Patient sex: M
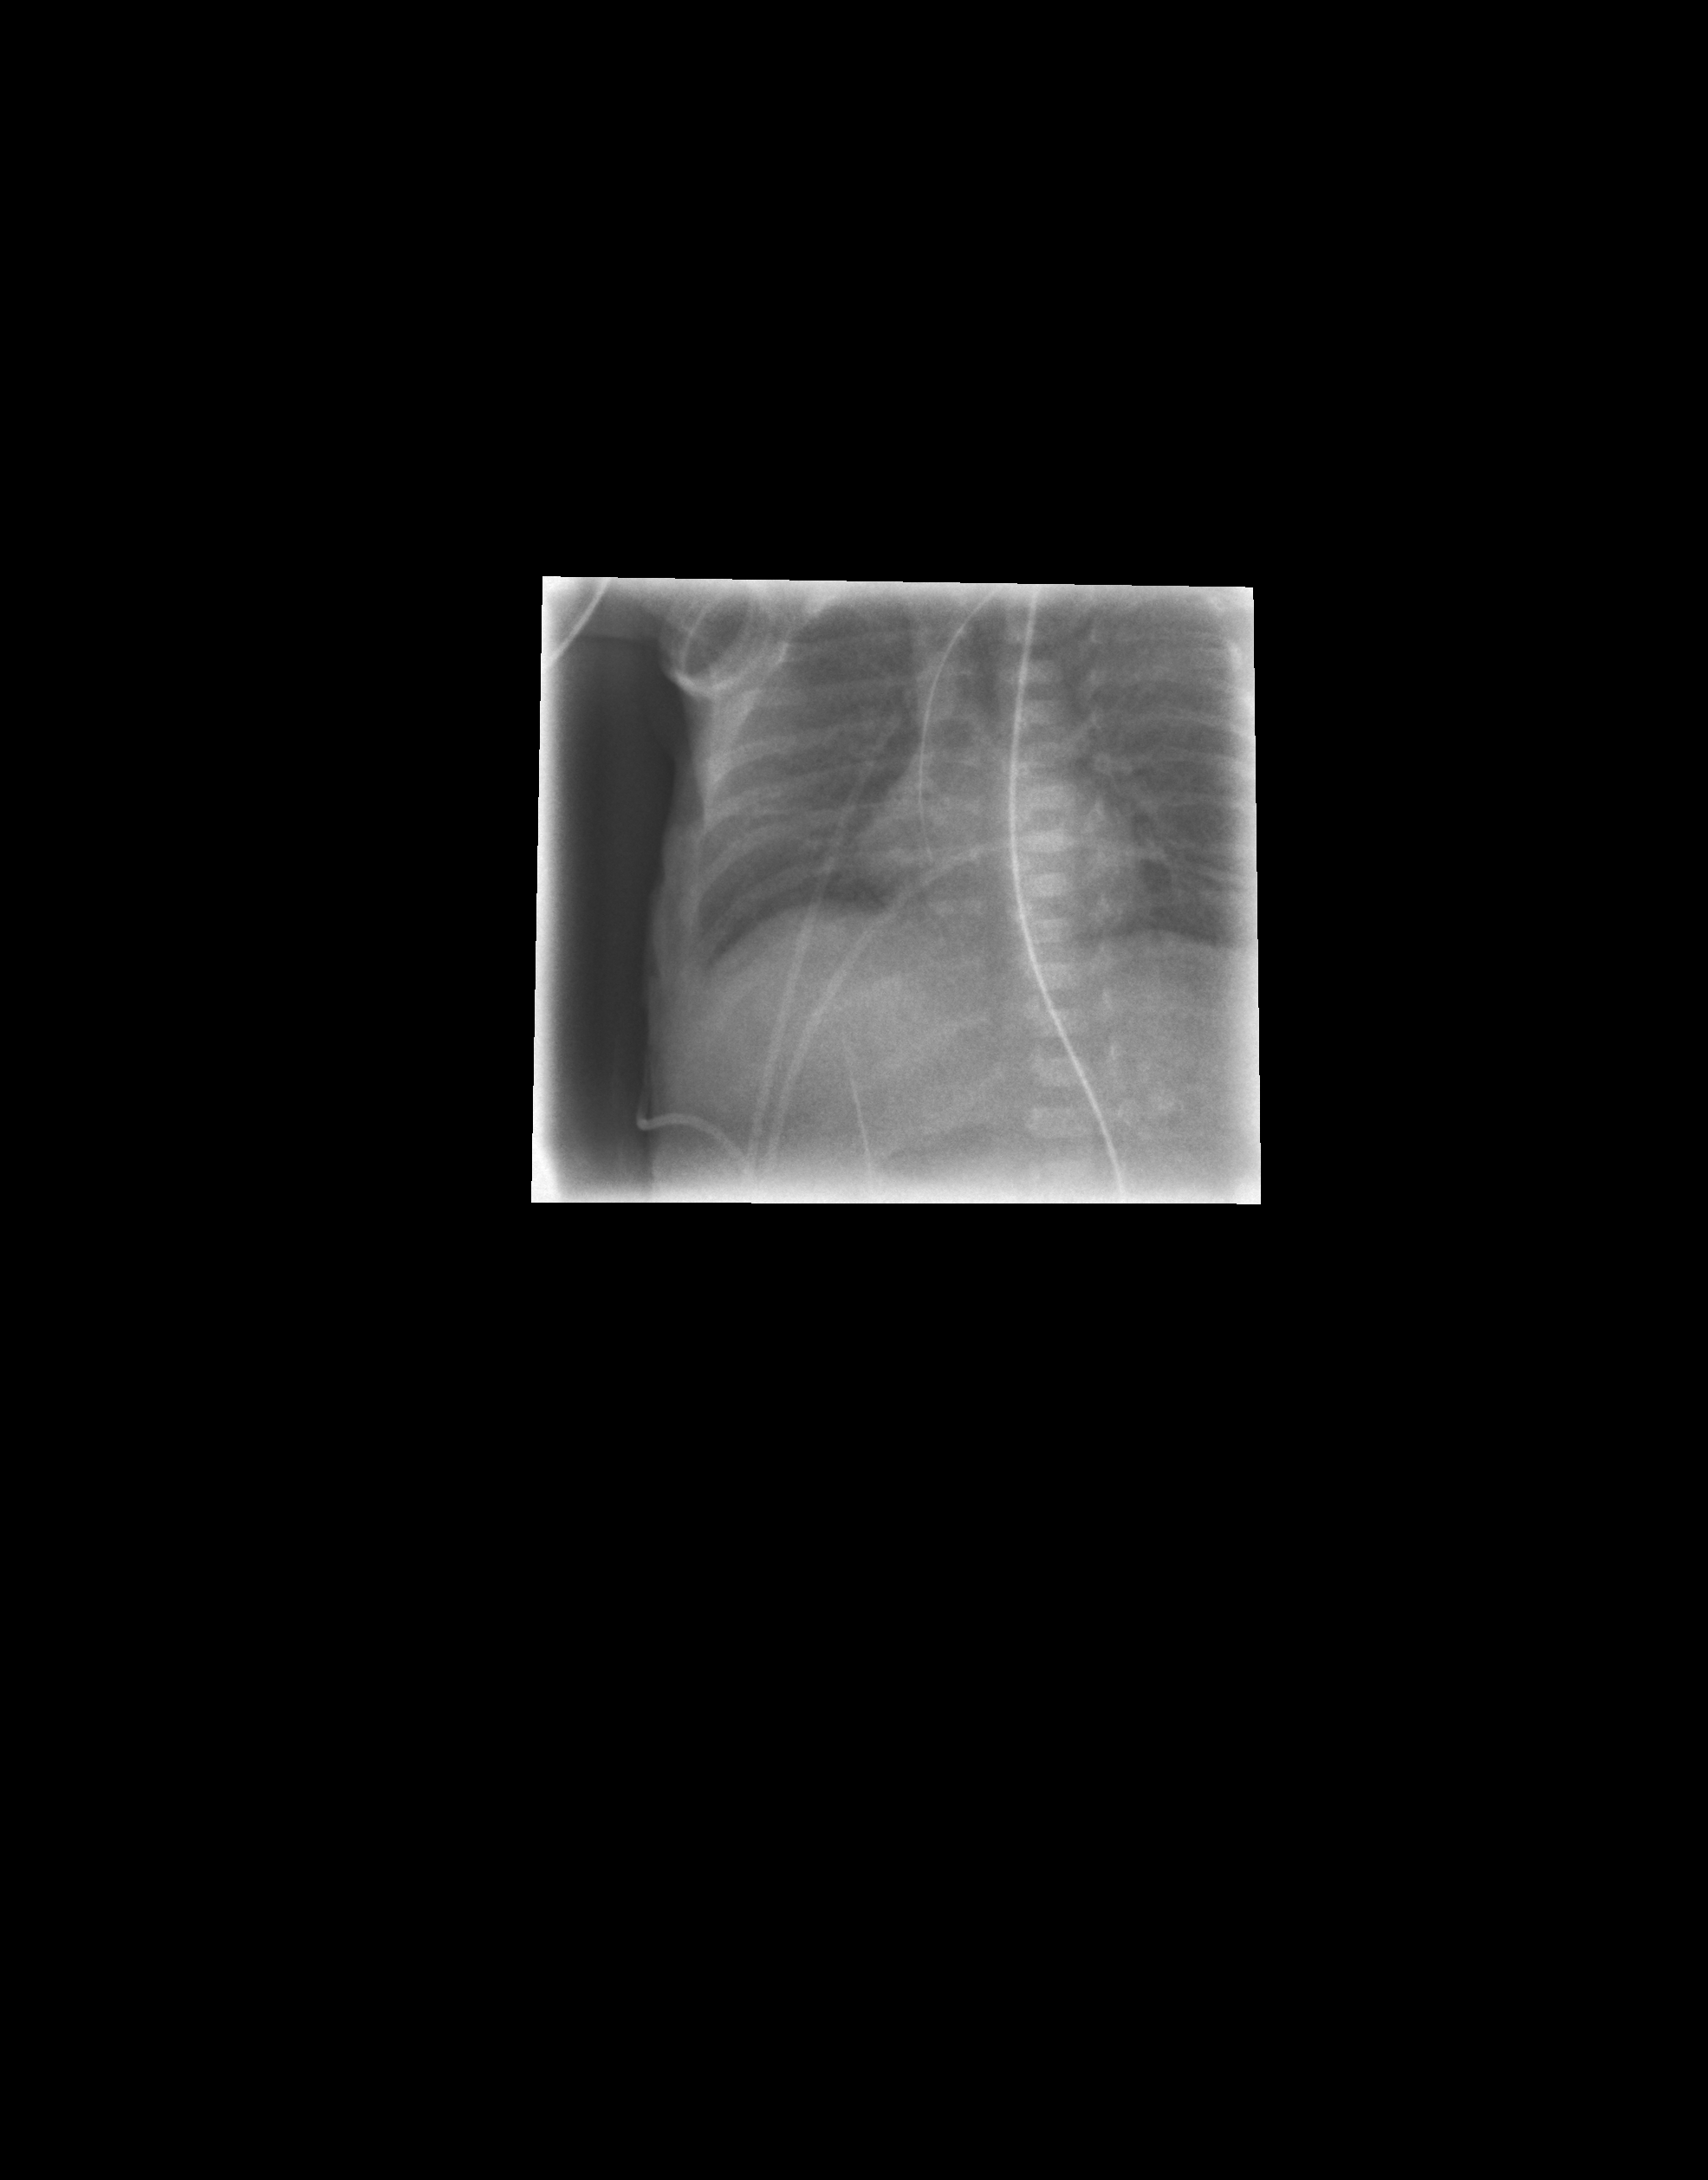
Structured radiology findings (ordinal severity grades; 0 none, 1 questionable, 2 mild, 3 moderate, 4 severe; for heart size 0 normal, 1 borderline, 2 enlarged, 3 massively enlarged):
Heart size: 0
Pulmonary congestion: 0
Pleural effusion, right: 0
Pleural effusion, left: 0
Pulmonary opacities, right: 0
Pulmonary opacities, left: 0
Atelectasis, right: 2
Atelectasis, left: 2